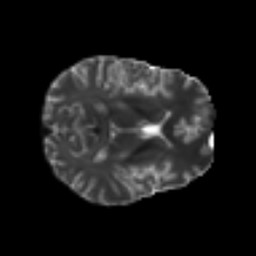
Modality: T2w
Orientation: axial
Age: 34
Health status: ill
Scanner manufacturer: philips
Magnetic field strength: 3 T
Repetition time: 9 s
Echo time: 0.127 s